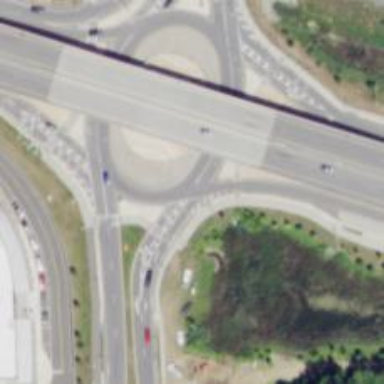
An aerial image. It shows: Primary highway intersecting roundabout.